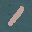
Label: 1